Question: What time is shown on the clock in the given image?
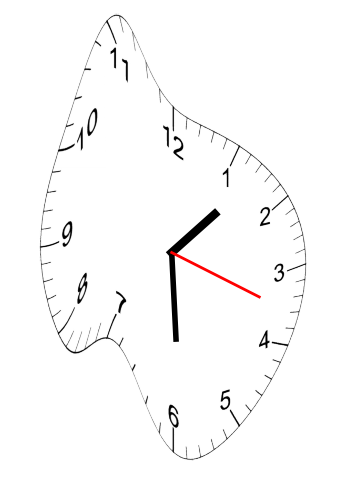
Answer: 01:29:18